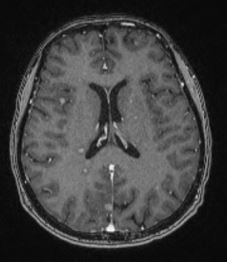
Label: notumor